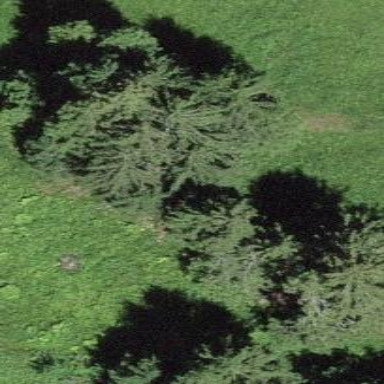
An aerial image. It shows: Forest area.